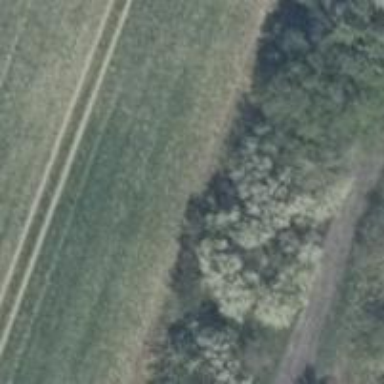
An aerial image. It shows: Row of deciduous broadleaved trees.